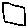
Label: square